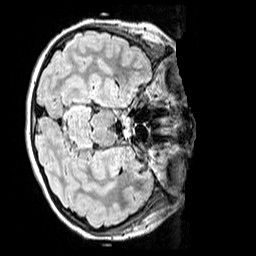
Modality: FLAIR
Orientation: axial
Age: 10
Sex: female
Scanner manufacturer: siemens
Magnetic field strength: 3 T
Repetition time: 5 s
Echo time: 0.388 s